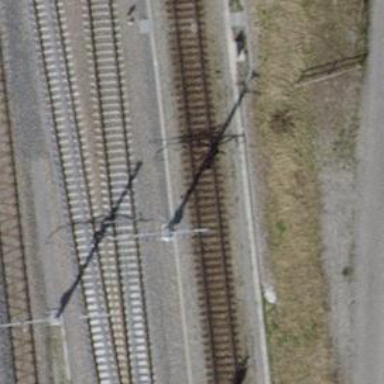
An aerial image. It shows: Railway milestone.